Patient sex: M
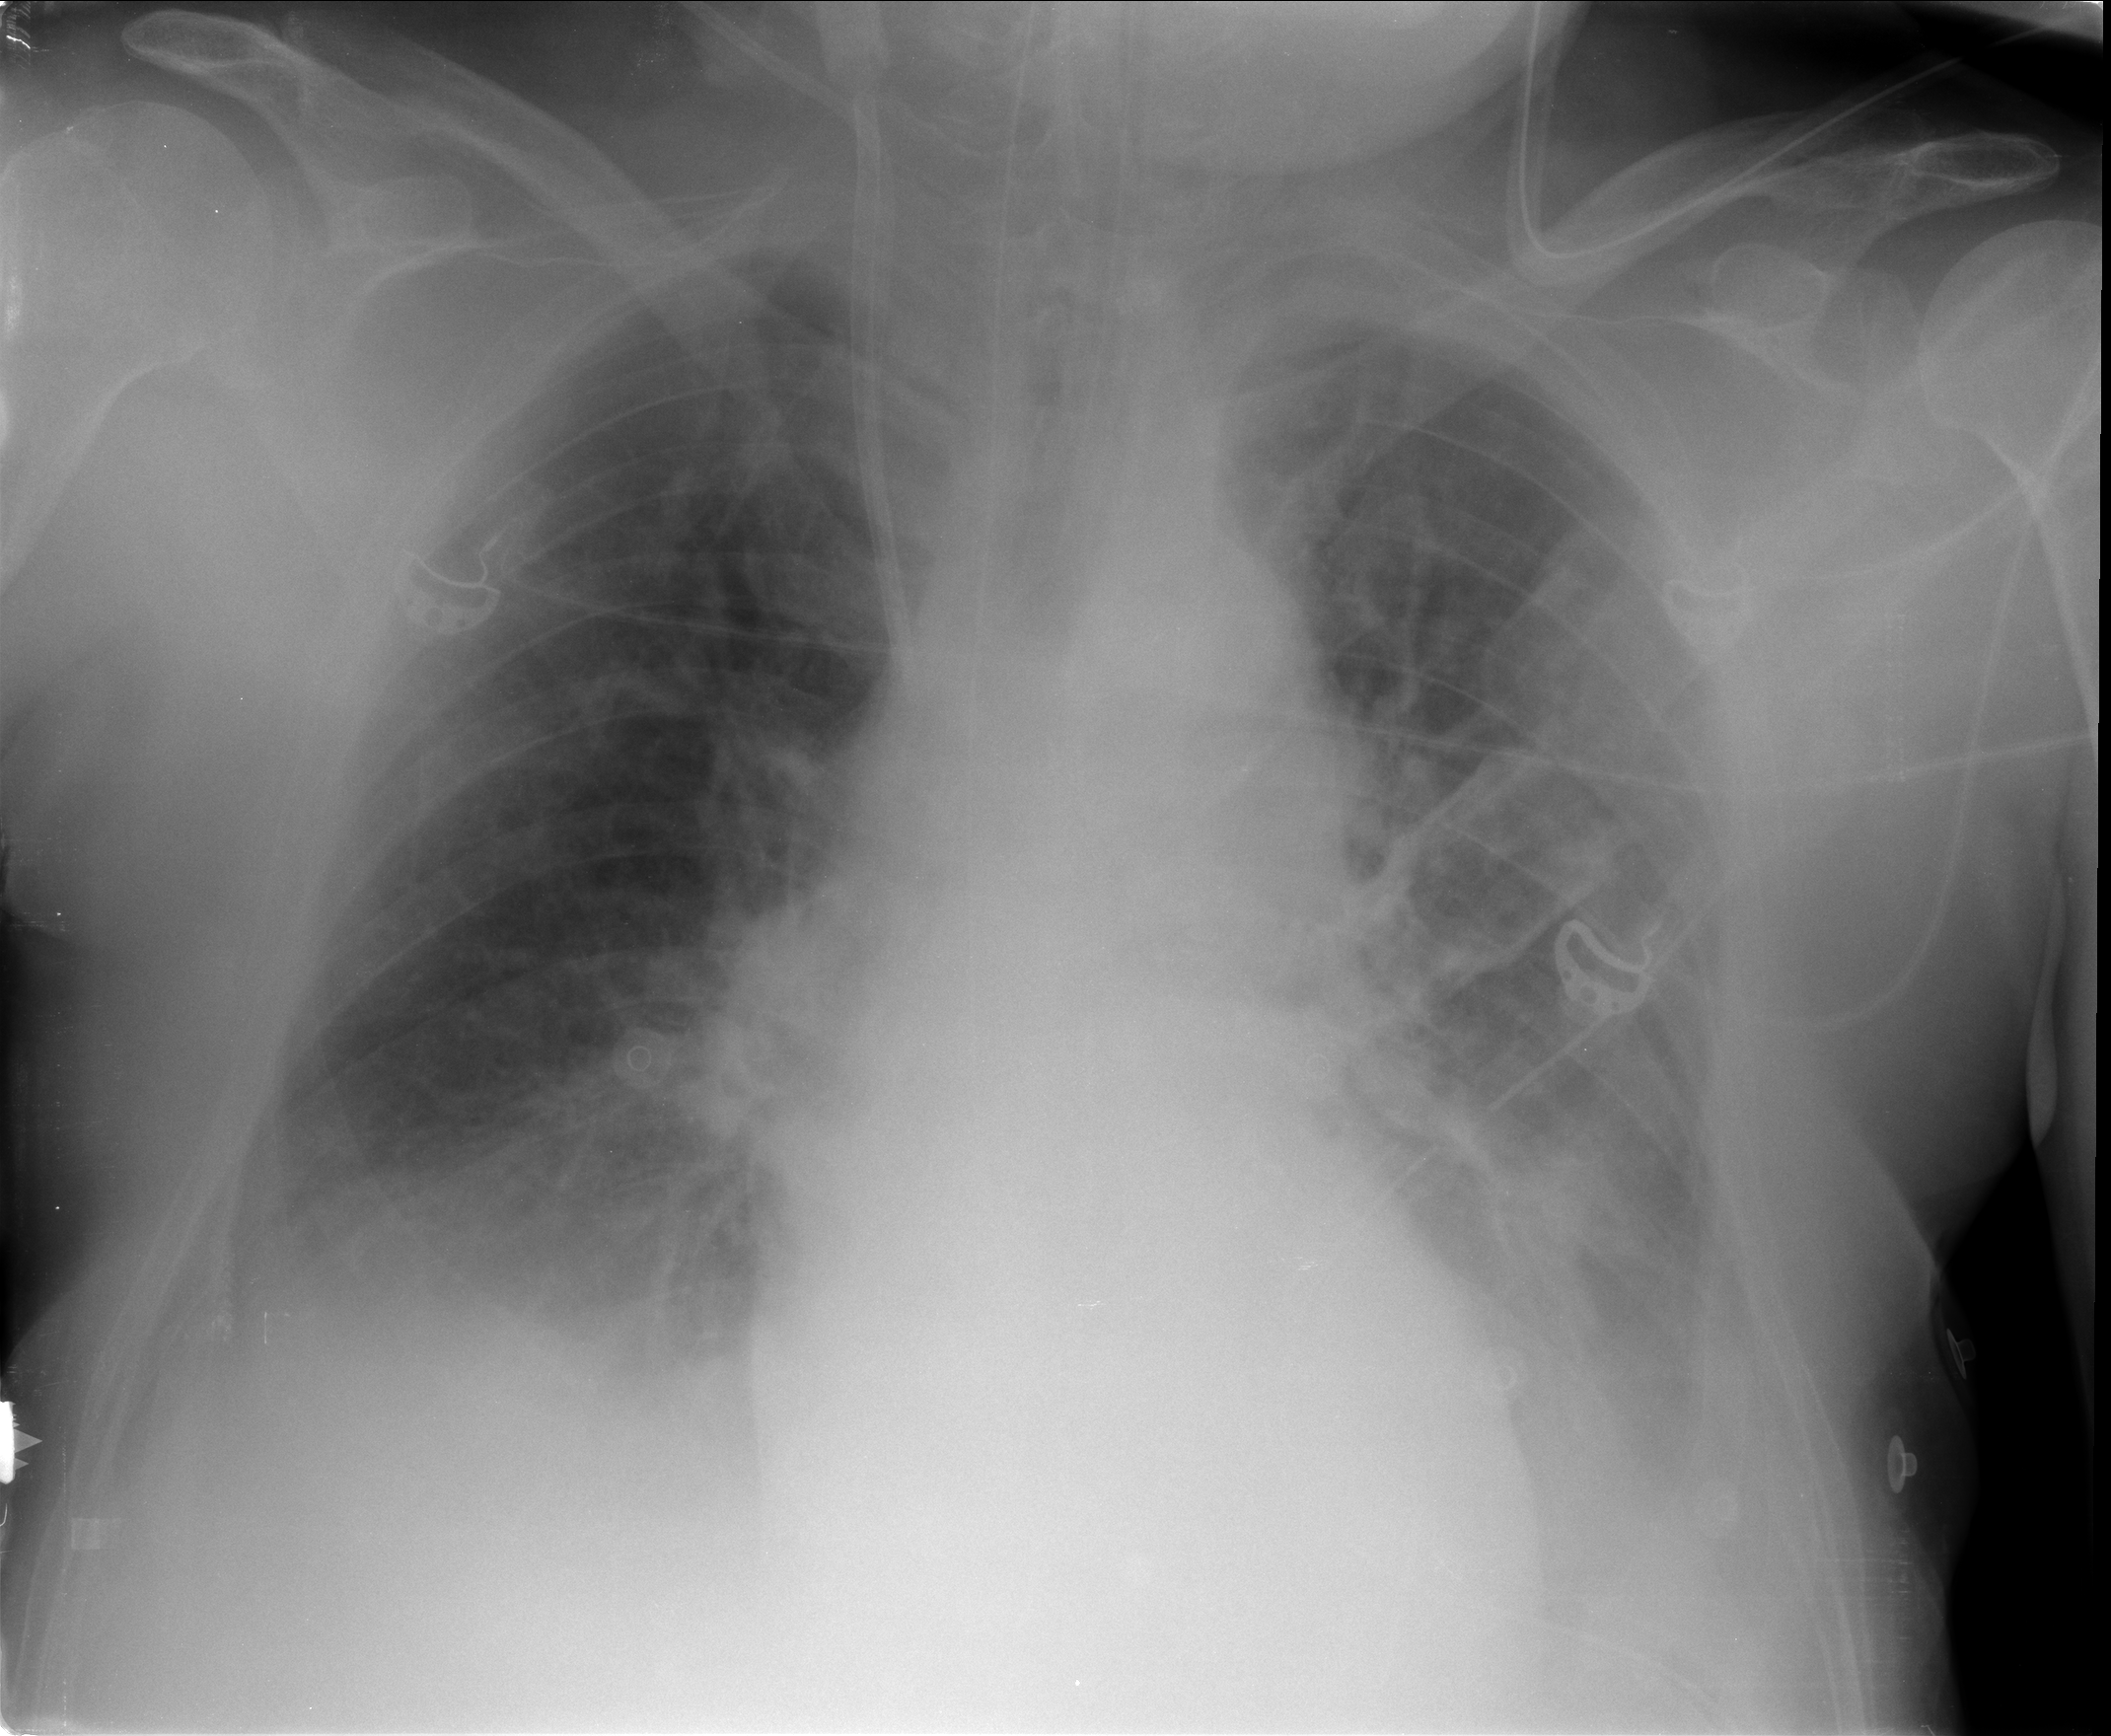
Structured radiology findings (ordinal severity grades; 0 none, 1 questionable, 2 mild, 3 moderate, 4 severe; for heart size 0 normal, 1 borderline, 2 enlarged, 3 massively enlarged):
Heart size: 0
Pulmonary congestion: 0
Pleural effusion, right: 0
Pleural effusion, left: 0
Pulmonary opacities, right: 0
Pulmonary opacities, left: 0
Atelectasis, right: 1
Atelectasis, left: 1